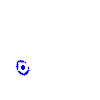
Particle: pion